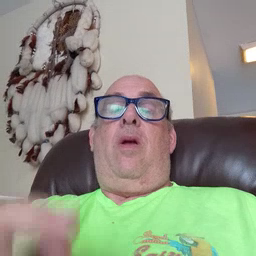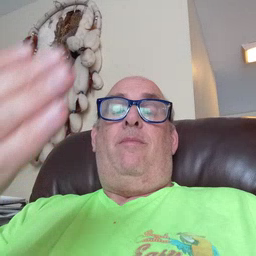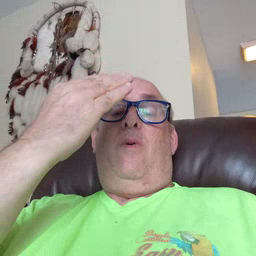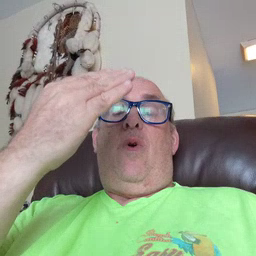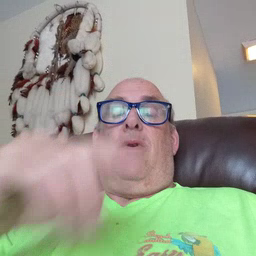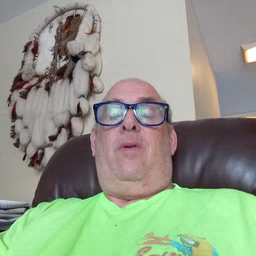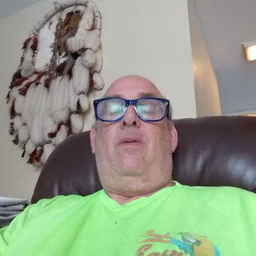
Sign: morning